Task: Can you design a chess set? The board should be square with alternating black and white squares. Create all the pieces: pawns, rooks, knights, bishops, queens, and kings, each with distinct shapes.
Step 3247:
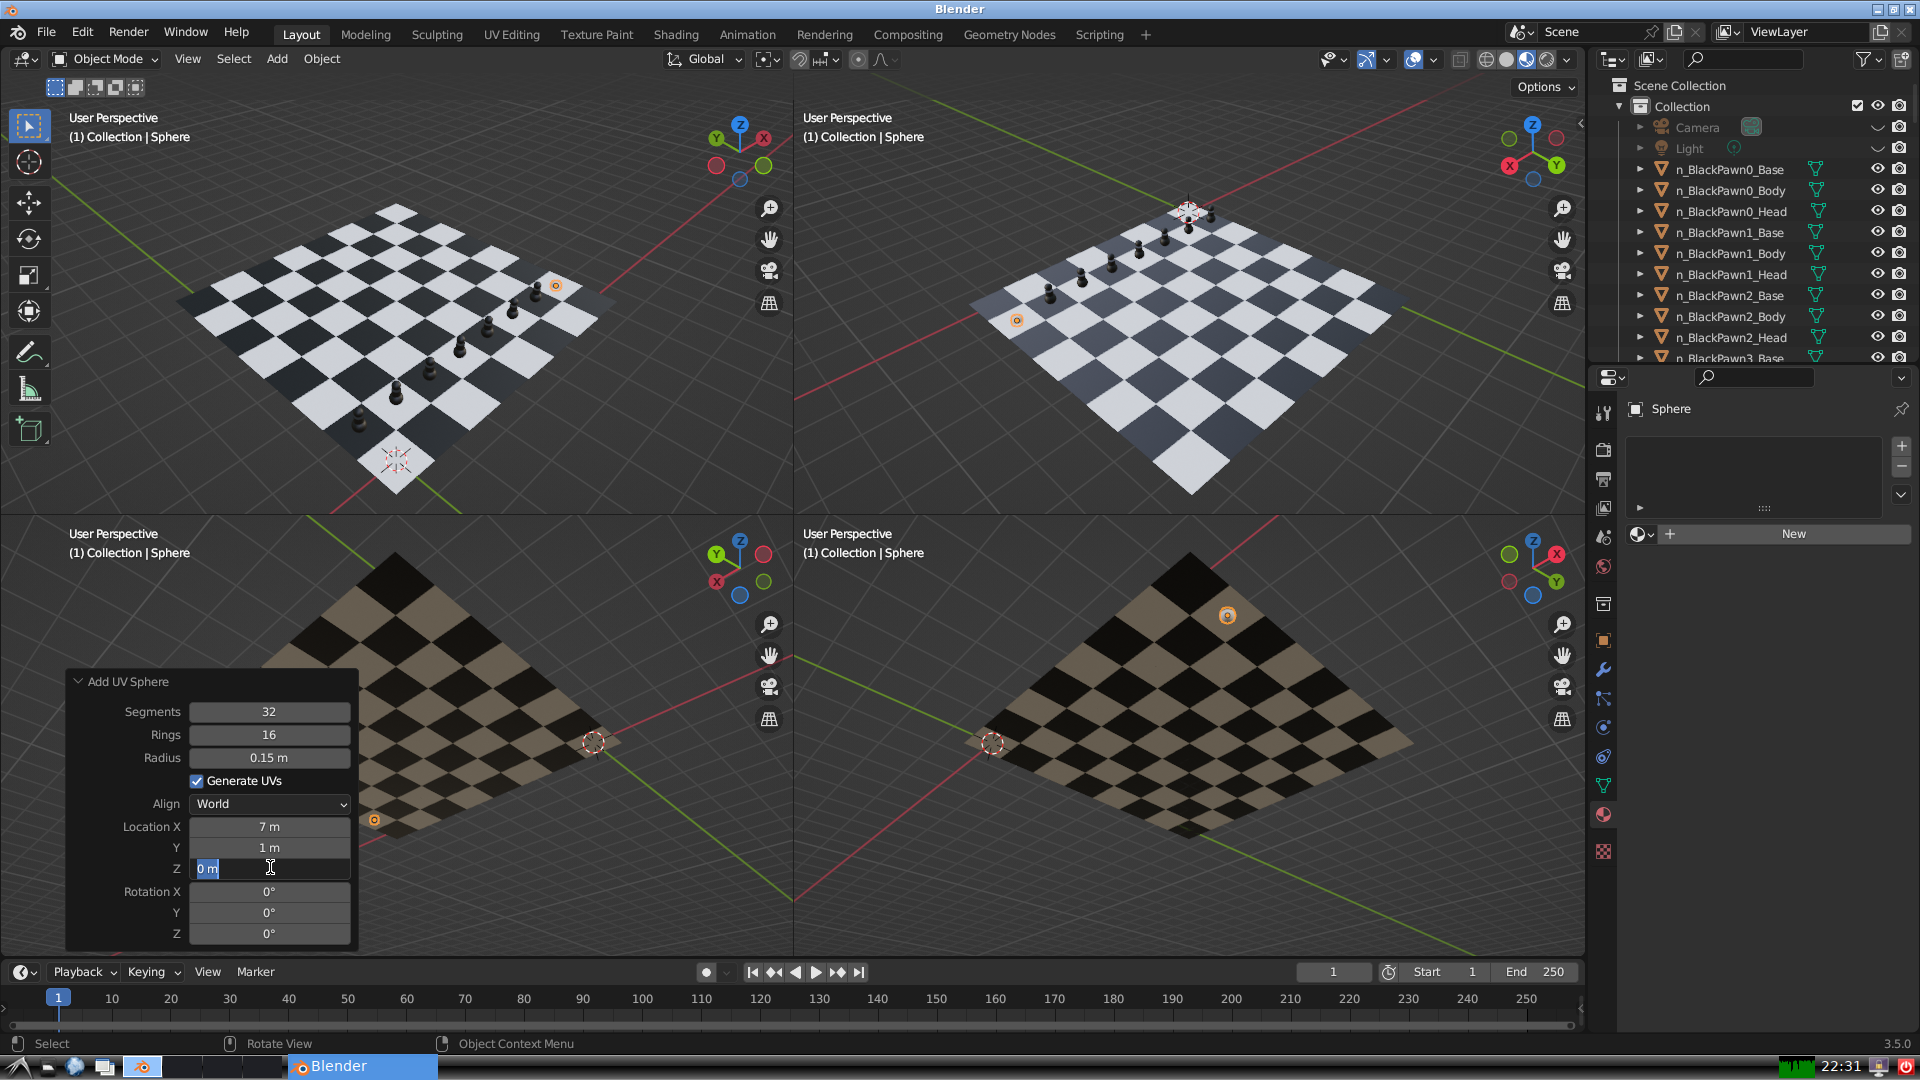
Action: input_text: 0.15